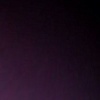
Label: space